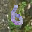
Label: 6